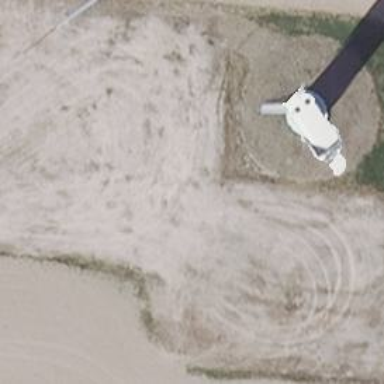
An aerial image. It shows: Wind generator of the horizontal axis type made by Vestas.